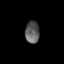
Tissue: skin
Cell type: Others
Senescence score: 0.2181
Nuclear area (px): 311
Mean DAPI intensity: 91.026